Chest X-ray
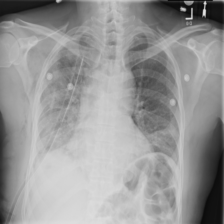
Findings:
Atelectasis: negative
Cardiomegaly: negative
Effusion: negative
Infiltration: positive
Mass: negative
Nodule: negative
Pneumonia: negative
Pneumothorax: positive
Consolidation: negative
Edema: negative
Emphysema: negative
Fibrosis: negative
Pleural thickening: negative
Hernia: negative